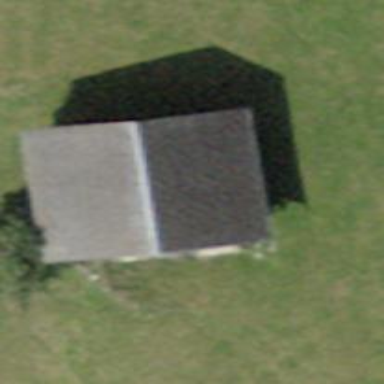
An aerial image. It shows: Rural barn.